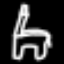
Label: chair